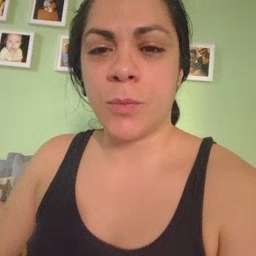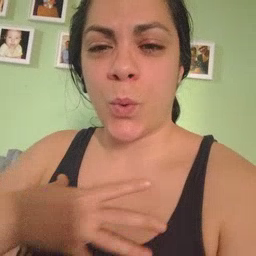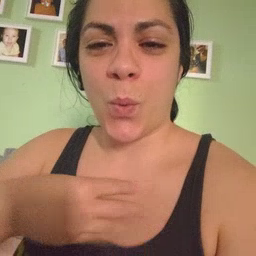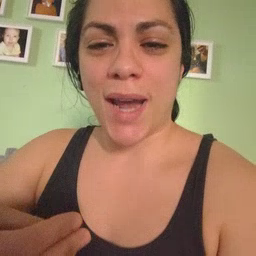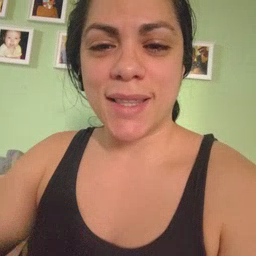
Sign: white